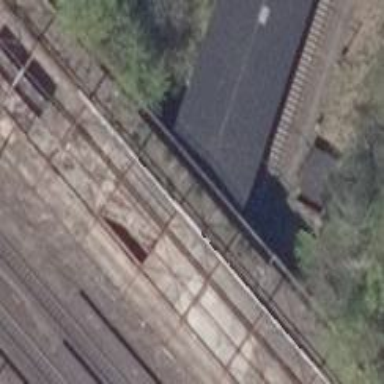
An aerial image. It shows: Railway halt station for public transport.